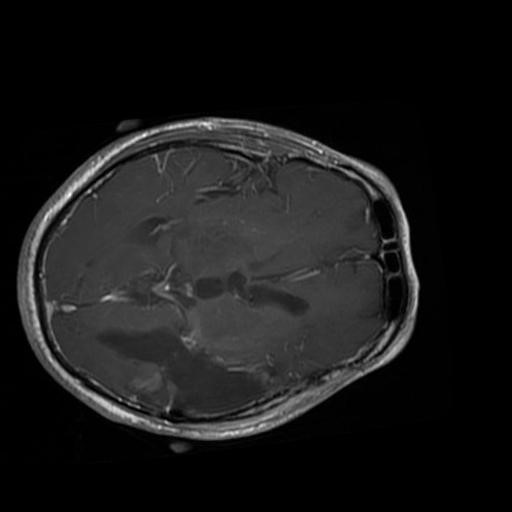
Label: brain_glioma